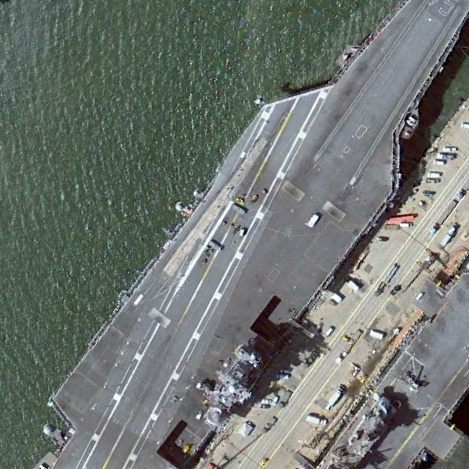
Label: aircraft_carrier